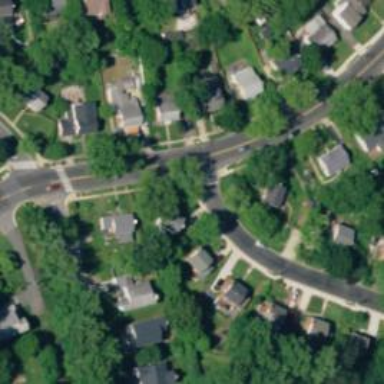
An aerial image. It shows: Residential road with asphalt surface and sidewalk on the left side.